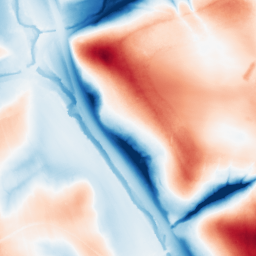
Category: edge_preserving
Decomposition family: guided
Decomposition parameters: radius: 32
eps: 1
Upsampling method: quartic
Upsampling parameters: scale: 2
Upsampling scale: 2